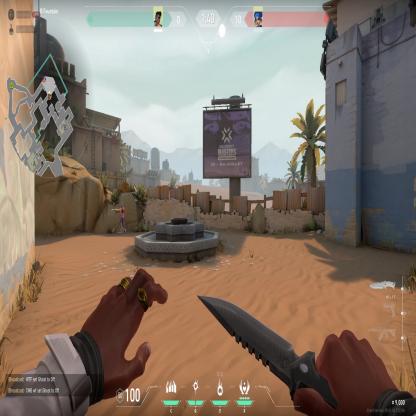
Label: enemy